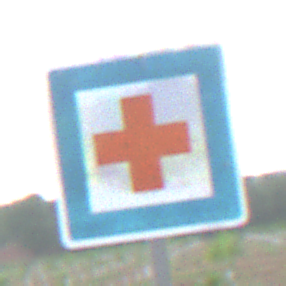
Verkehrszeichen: ErsteHilfe
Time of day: SunriseSunset
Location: Outdoor (Nature)
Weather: PartlyCloudy
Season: NotSpecified
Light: Natural